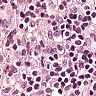
Metastatic tissue present: no